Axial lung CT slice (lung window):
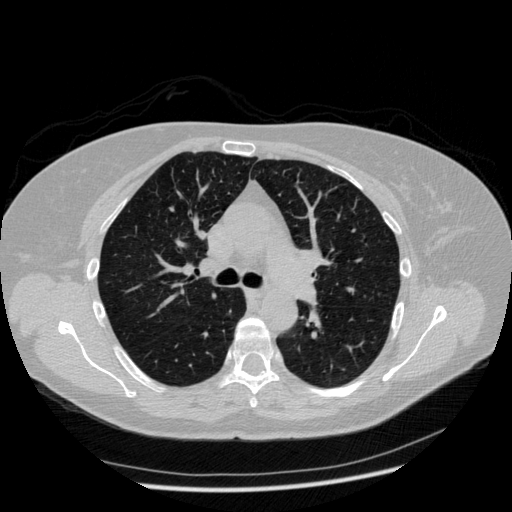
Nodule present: no